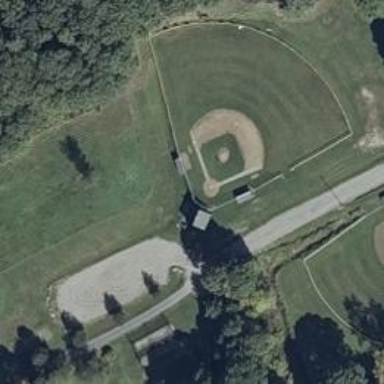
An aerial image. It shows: Baseball pitch for leisure land.